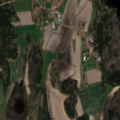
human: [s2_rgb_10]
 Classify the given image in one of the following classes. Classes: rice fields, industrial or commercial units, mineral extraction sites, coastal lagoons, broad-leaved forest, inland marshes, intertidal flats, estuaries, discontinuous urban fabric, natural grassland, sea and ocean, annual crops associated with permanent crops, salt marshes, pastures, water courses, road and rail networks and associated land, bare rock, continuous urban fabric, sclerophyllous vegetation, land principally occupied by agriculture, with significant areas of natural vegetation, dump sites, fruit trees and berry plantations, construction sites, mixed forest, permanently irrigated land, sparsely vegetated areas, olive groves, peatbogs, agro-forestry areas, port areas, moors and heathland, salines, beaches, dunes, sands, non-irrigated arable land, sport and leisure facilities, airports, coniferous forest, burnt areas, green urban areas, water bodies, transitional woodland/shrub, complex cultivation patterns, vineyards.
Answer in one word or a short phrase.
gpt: land principally occupied by agriculture, with significant areas of natural vegetation, coniferous forest, mixed forest, bare rock